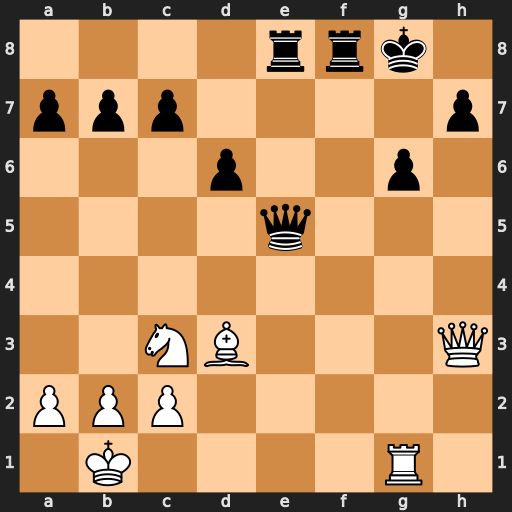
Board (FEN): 4rrk1/ppp4p/3p2p1/4q3/8/2NB3Q/PPP5/1K4R1
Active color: w
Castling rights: -
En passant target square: -
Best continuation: Bxg6 hxg6 Rxg6+ Qg7 Rxg7+